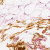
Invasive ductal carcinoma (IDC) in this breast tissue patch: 0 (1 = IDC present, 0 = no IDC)